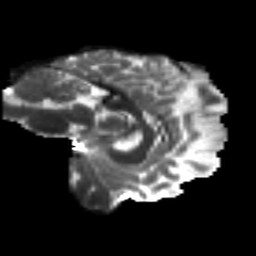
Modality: T2w
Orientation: sagittal
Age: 29
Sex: female
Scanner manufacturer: siemens
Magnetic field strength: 3 T
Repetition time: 8.8 s
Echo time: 0.085 s